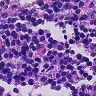
Metastatic tissue present: no